Field crop: tomato
Growth stage: 1
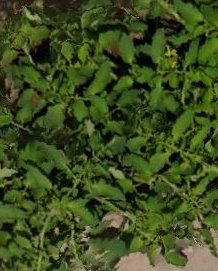
Species: tomato